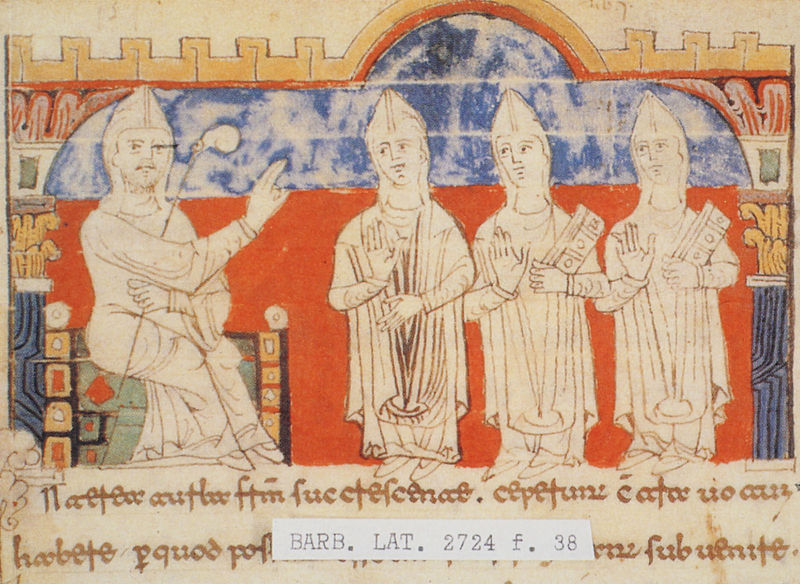
Titel: Chronicon Vulturnense
Institution: Vatikan, Biblioteca Apostolica Vaticana
Schlagwörter: blau, hand, mann, gelb, männer, orange, säule, zeichen, zeichnung, rot, mütze, wand, architektur, bibel, kirche, gewand, sessel, sitzend, drei, gewänder, schrift, bücher, bogen, stab, rundbogen, bischof, könig, thron, zeigen, zinnen, buch, burg, kloster, religion, illustration, text, herrscher, beten, jesus, mittelalter, priester, segen, mönch, bischöfe, geistliche, mitra, mönche, balu, heilige, fresko, stellung, jünger, heilig, sakral, christentum, ikone, germania, latein, coloriert, ottonisch, beschädigt, bischofsstab, buchmalerei, lange gewänder, kathedra, gebärde, codex, segnend, minuskel, handhaltung, coloration, d